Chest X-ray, PA view. Patient: 65 years old, sex M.
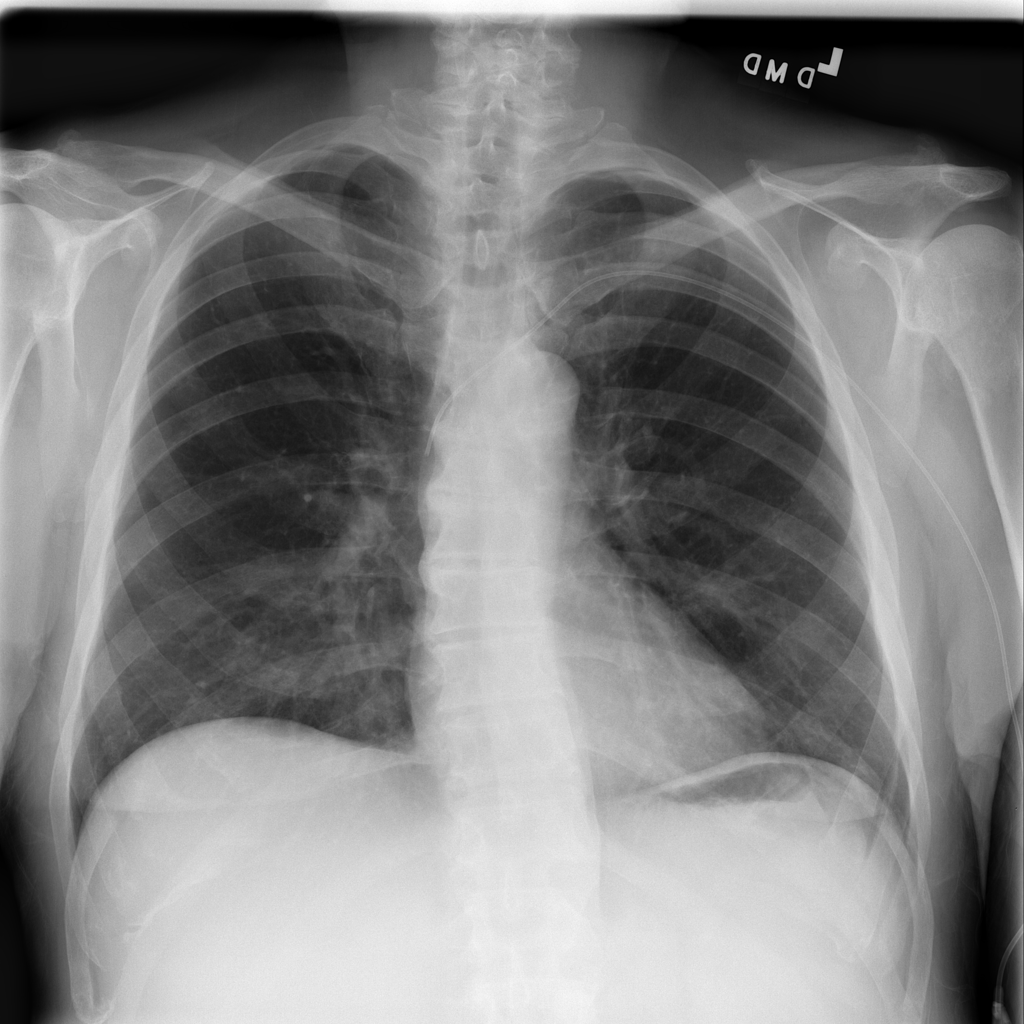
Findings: No Finding